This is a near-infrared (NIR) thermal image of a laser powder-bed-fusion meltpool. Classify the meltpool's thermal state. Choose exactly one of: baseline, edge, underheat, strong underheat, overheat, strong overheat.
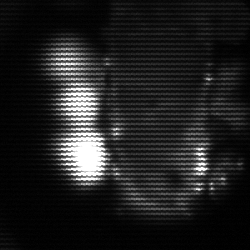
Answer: strong underheat